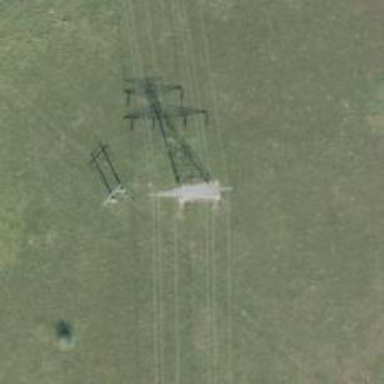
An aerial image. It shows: Power tower.